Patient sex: M
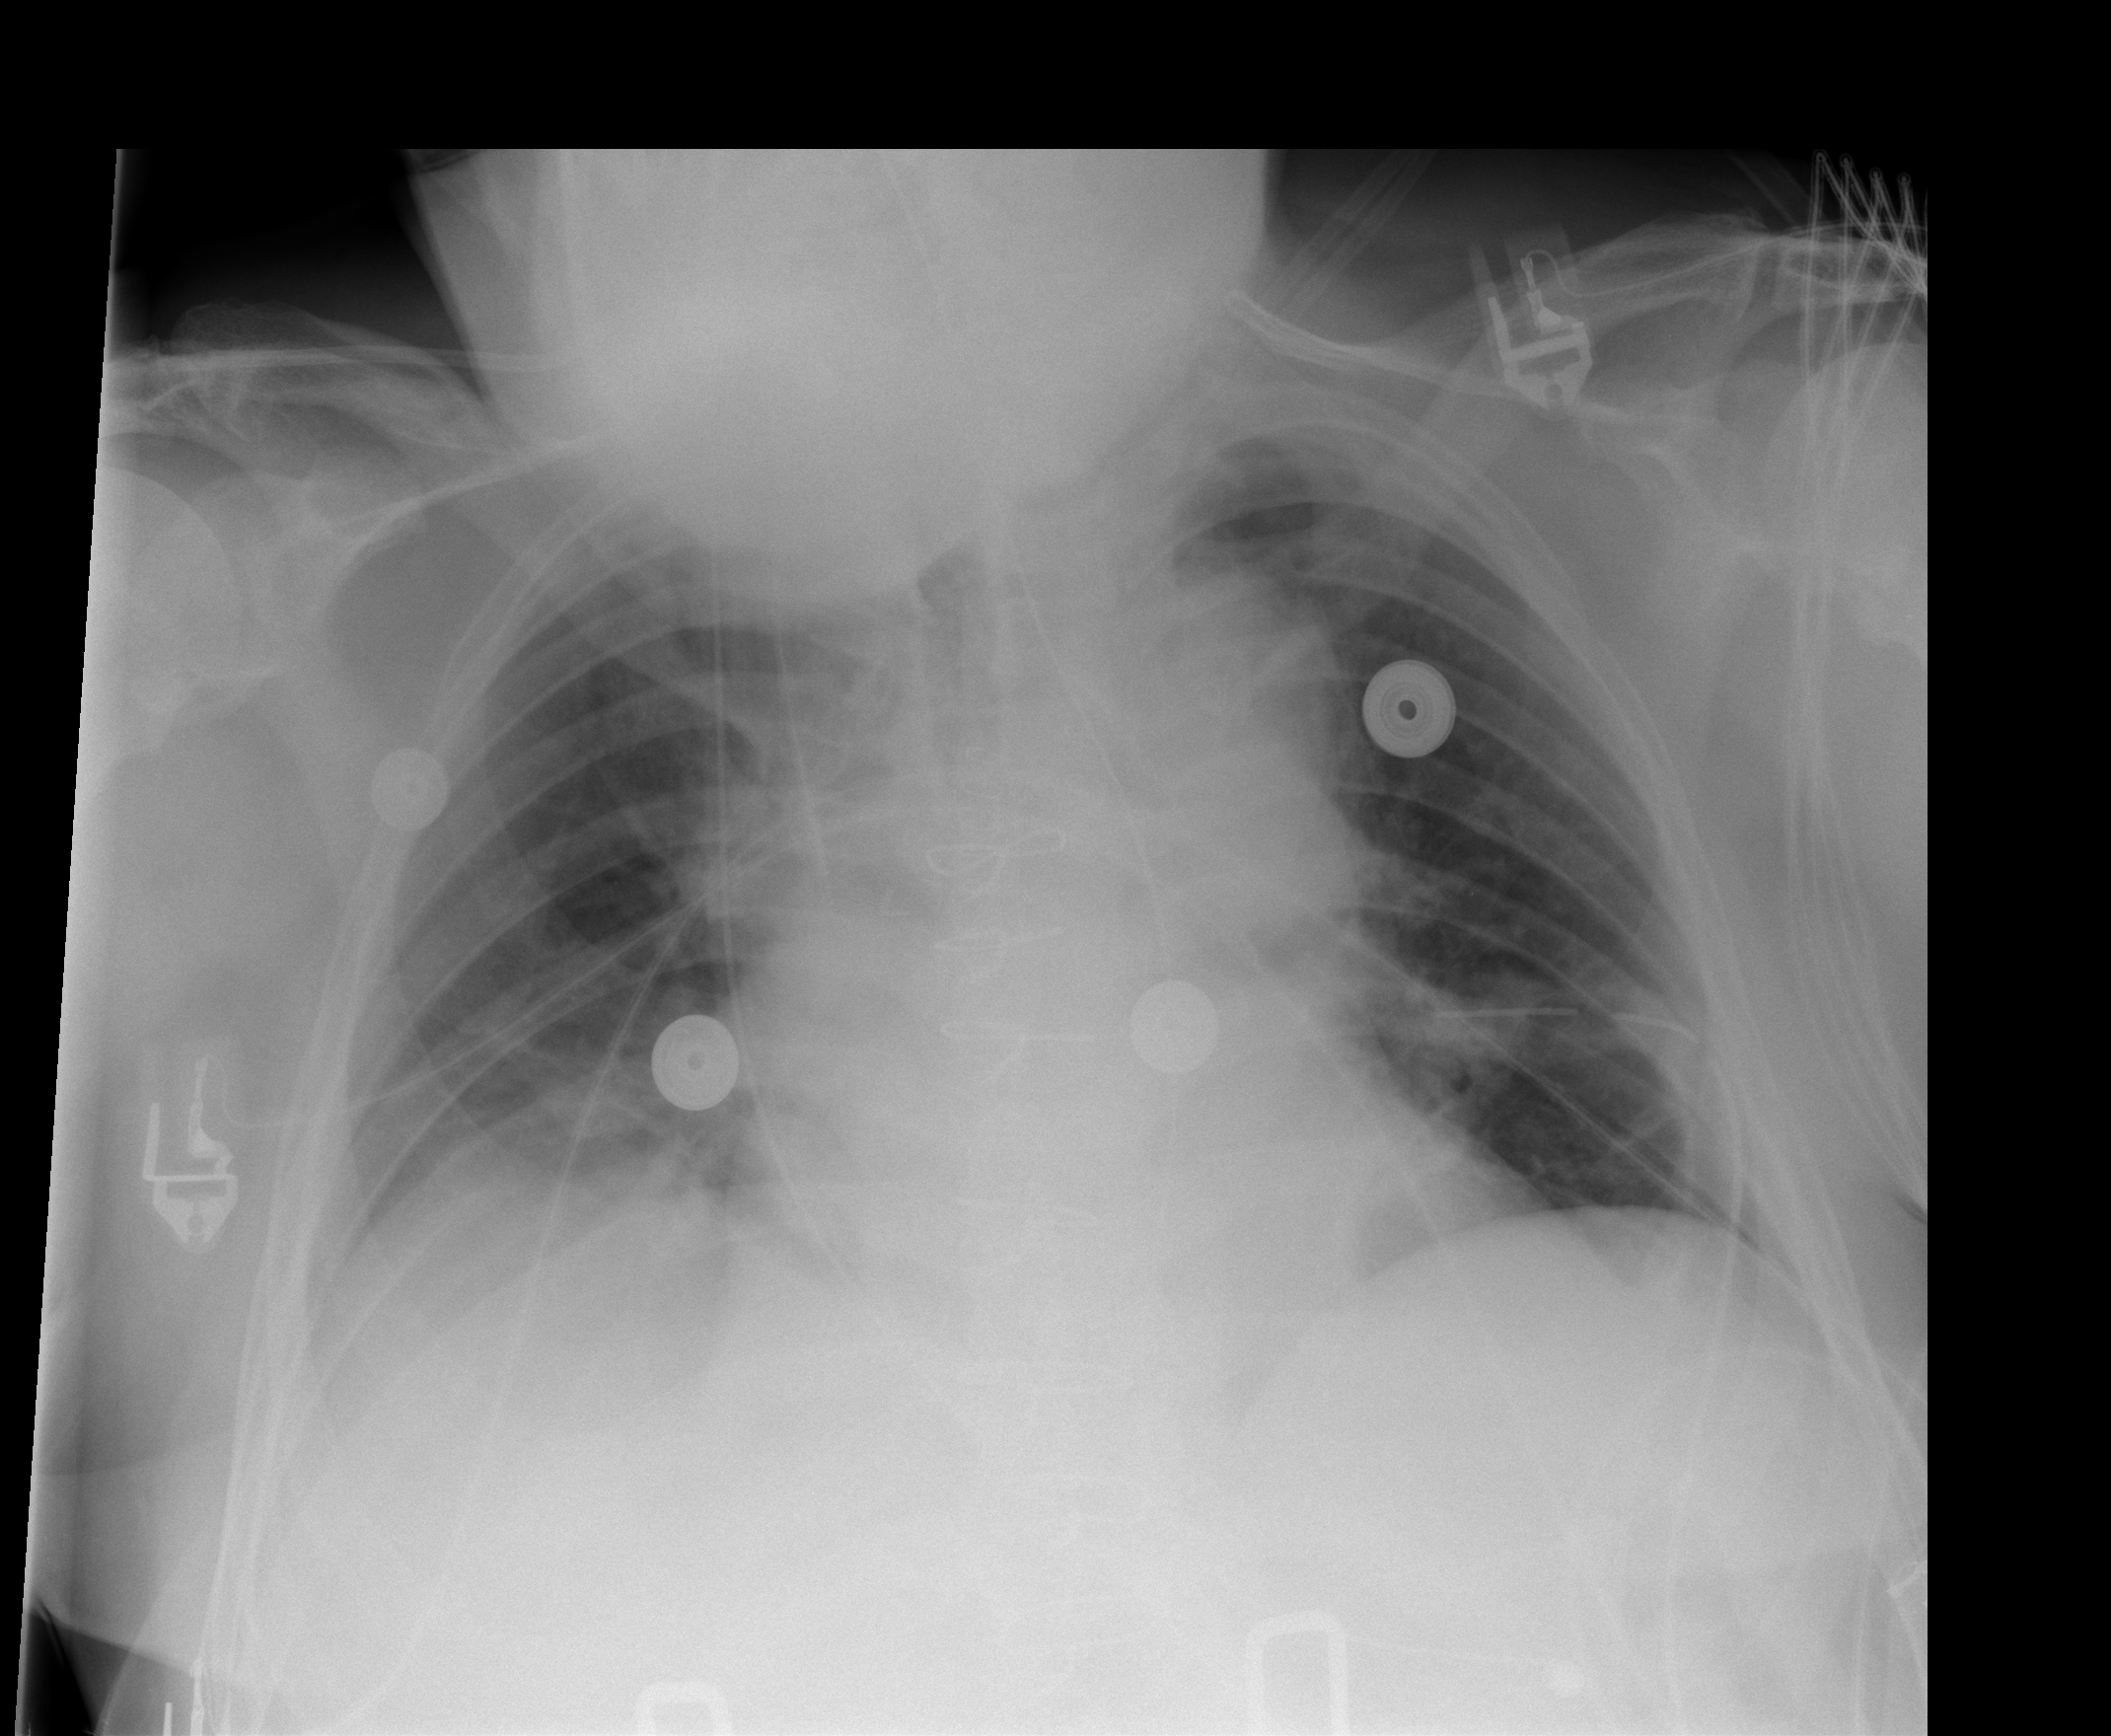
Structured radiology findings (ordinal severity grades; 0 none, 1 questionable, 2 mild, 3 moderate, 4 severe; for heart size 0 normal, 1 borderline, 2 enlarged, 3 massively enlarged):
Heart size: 2
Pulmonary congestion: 2
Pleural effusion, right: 2
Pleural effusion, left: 0
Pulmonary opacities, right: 0
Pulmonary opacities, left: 0
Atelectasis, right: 2
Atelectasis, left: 2